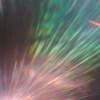
Label: sunburn